Question: I am drawing a simple (4 options) radar chart with d3.
But even with manualy defined scale my axis draws on domain [0,1] both in terms of pixel size (length) and labeled numbers.
Here is the code:
'''
var scl = d3.scale.linear().domain([0, 100]).range([0, 100]);
var x1Axis = d3.svg.axis(scl);
d3.select('#radarWrapper svg')
.append('g')
.attr("class", "axis")
.attr("transform", "translate(" + (width/2) + "," + (height/2) + ")")
.call(x1Axis);
'''
this draws a stupid one-point scale in the center of svg, without any relation to defined scale:

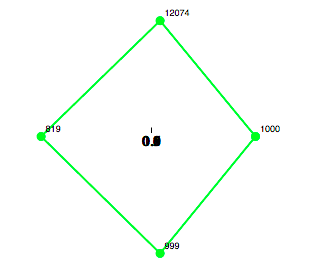
Answer: The scale to use is not set as an argument to the constructor to 'd3.svg.axis()' (it doesn't take any arguments), but through the <URL>:
'''
var x1Axis = d3.svg.axis().scale(scl);
'''
Complete demo <URL>.